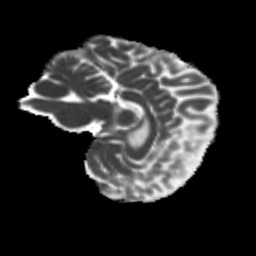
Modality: MD
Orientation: sagittal
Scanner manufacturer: siemens
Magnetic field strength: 3 T
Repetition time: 4 s
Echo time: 0.0594 s